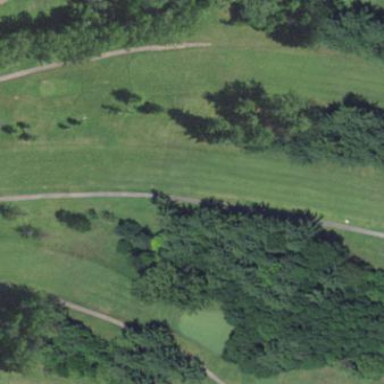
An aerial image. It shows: Grassy area designated as golf fairway.